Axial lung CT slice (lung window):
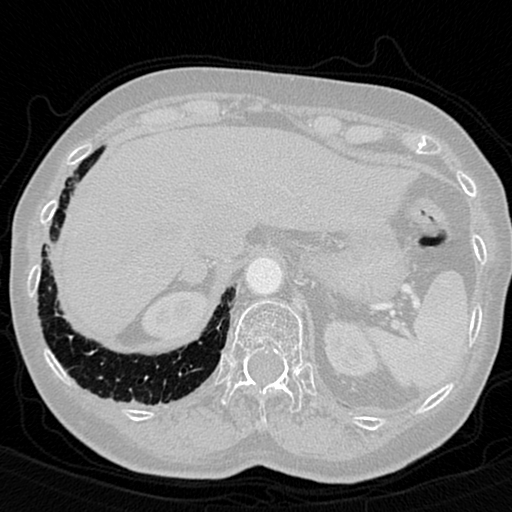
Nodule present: no